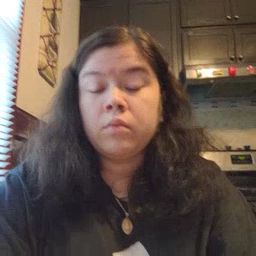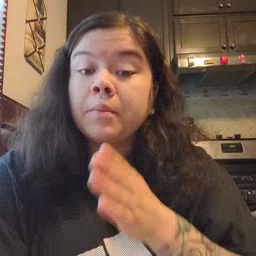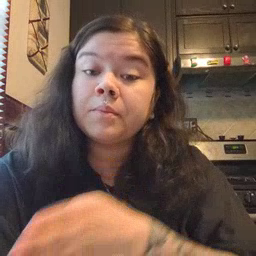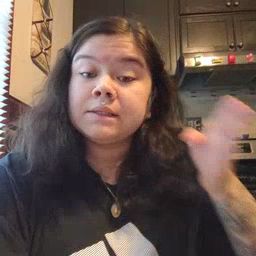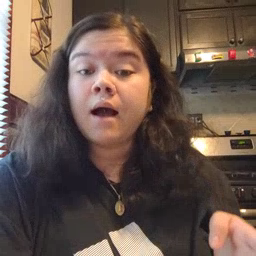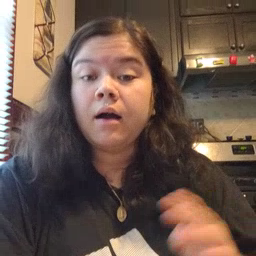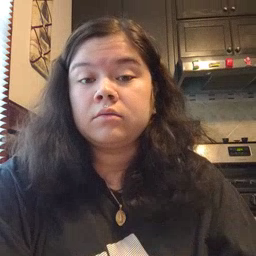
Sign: beside